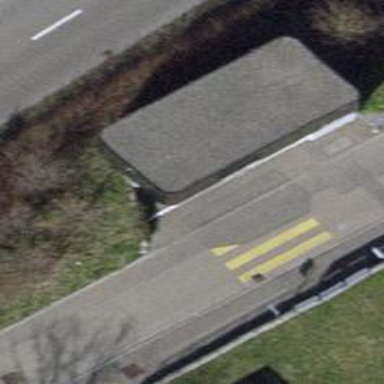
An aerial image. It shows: Subway entrance.